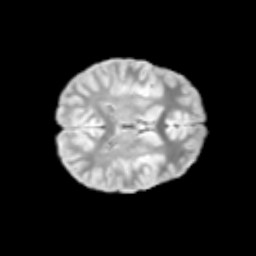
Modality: T2w
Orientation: axial
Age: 10
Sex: female
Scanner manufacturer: siemens
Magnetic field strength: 3 T
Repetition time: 3.8 s
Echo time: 0.07 s